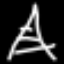
Label: The Eiffel Tower